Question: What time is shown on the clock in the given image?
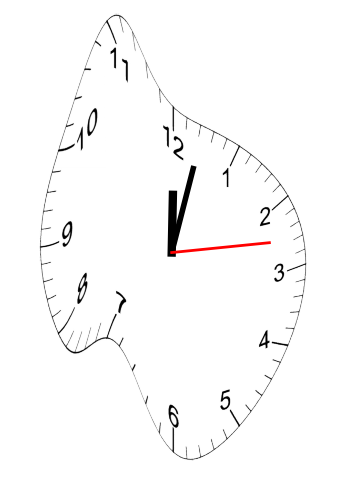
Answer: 12:02:13